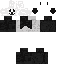
A male skeleton skin with dark skin, wearing brown long hair dressed in a blue hoodie and black pants, featuring a closed mouth.